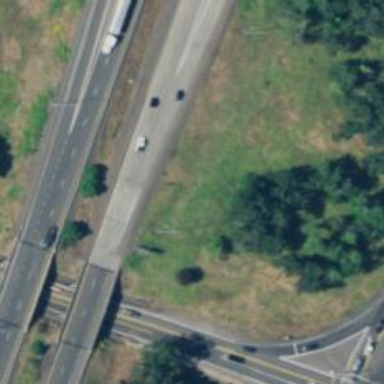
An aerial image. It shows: Motorway junction.